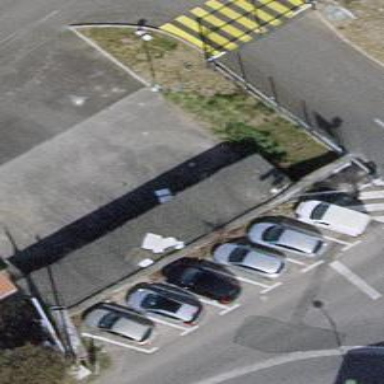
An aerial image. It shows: Parking area with asphalt surface. It is street-side parking with diagonal orientation.